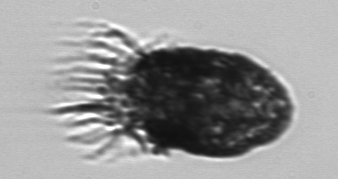
Label: Stenosemella_pacifica